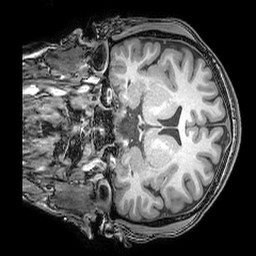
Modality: T1w
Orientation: coronal
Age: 19
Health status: ill
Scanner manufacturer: philips
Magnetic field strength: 3 T
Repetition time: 0.007 s
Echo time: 0.0035 s